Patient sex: F
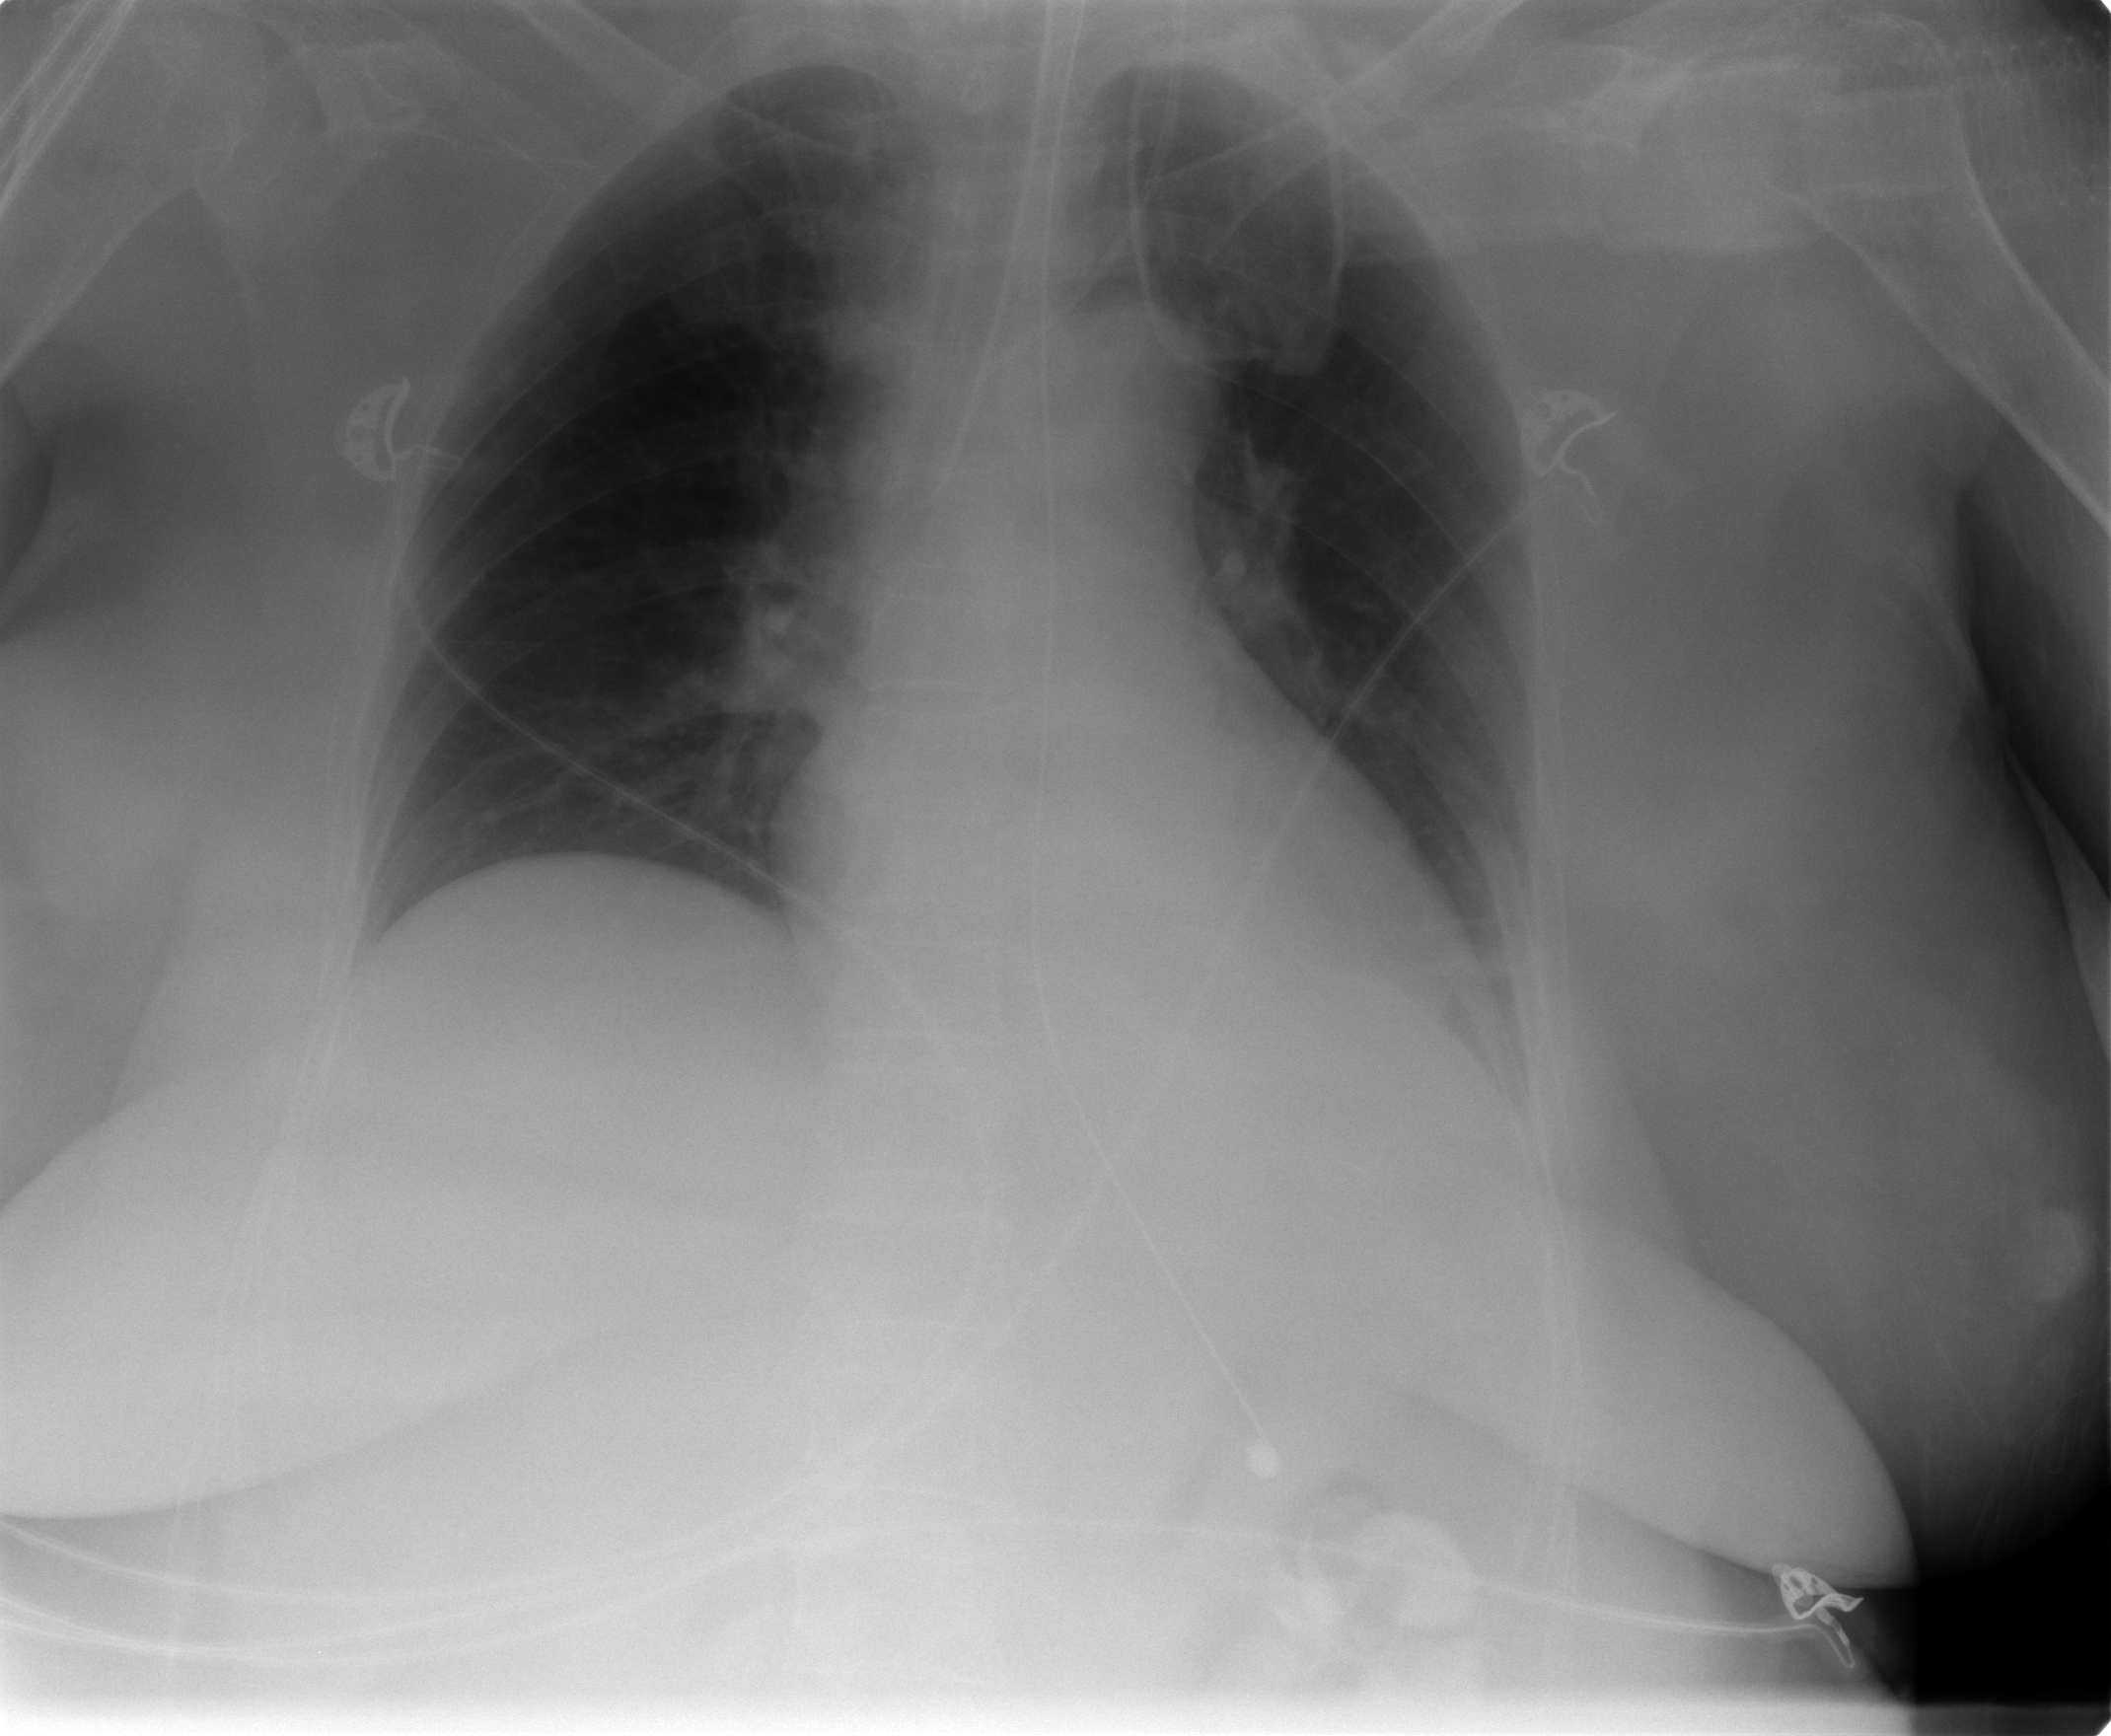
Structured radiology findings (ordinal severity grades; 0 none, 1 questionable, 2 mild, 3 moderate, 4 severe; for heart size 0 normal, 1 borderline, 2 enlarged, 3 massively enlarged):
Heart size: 0
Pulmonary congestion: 0
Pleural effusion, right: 0
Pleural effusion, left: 0
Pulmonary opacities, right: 0
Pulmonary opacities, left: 0
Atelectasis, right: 0
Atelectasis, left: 2